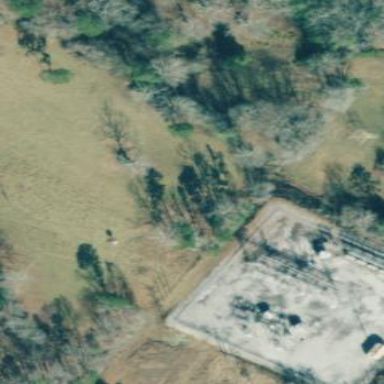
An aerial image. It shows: Distribution level power substation surrounded by fence.